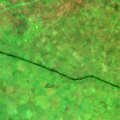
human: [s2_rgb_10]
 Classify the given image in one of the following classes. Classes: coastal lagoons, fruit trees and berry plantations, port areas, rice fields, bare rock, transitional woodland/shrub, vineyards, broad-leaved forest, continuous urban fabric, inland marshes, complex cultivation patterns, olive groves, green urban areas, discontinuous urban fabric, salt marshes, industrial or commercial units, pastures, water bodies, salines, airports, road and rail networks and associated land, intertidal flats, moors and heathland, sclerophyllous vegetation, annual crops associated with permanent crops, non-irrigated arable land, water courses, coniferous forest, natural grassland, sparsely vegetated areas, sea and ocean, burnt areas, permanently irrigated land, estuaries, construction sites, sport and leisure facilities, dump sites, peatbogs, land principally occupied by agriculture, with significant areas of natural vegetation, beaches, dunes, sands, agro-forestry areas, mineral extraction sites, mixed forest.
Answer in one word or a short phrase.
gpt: inland marshes